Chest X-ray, AP view. Patient: 58 years old, sex F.
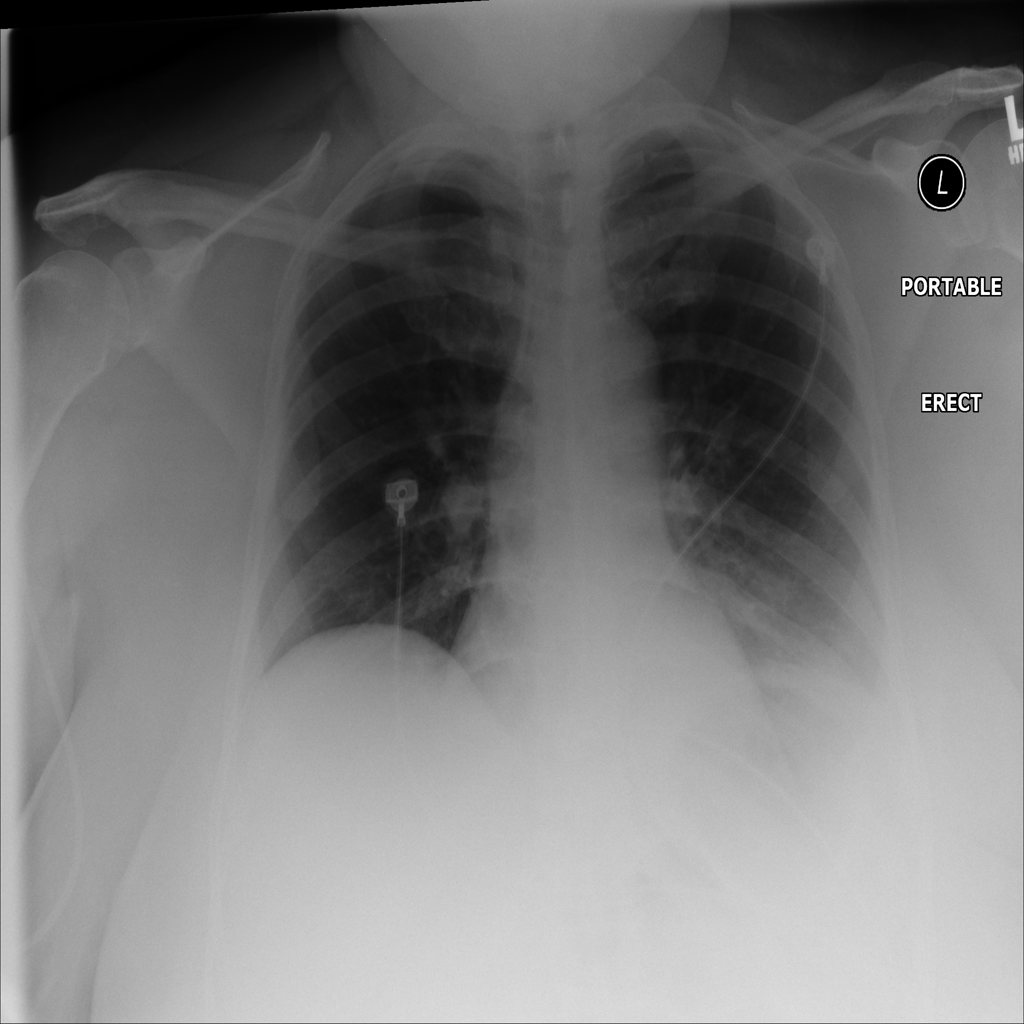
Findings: No Finding